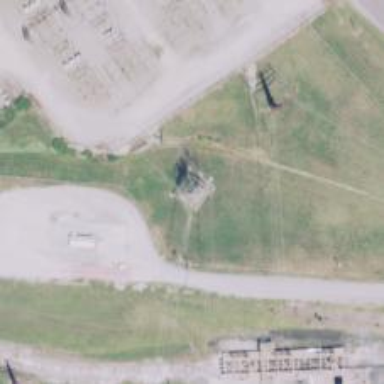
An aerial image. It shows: Power tower.